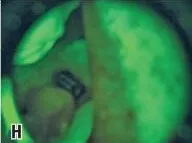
Clinical and fluorescence images referring to consultations: initial, follow-up with 15 and 30 days. ; After 30 days of the initial consultation, the same region, showed absence of reddish fluorescence.
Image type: radiology (x_ray)